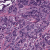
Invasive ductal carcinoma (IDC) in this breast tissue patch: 1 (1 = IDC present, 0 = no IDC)